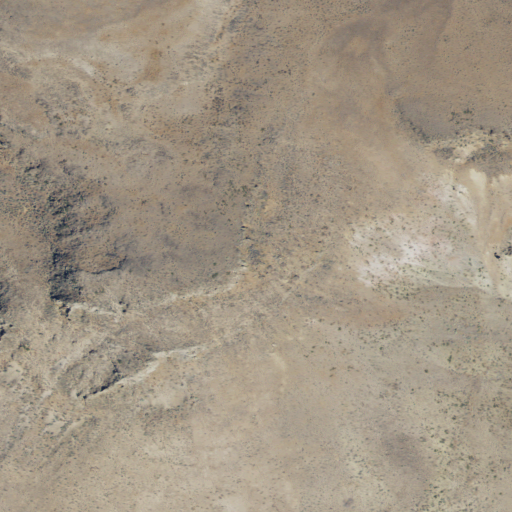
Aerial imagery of mountain in Oregon named Murray Peak containing shrub and grassland